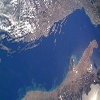
Label: water